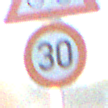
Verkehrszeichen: Geschwindigkeit30
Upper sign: RadverkehrLinks
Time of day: SunriseSunset
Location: Outdoor (Nature)
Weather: Clear
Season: NotSpecified
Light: Natural